Field crop: maize
Growth stage: 2
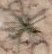
Species: salsola